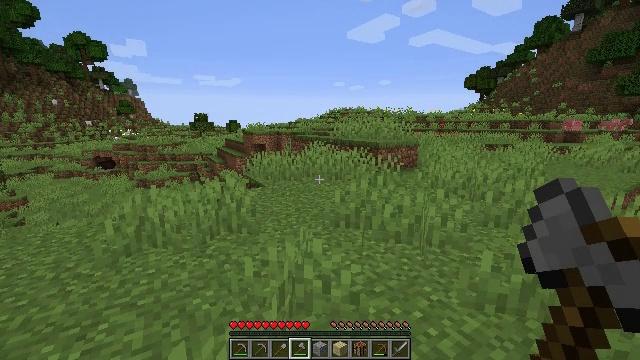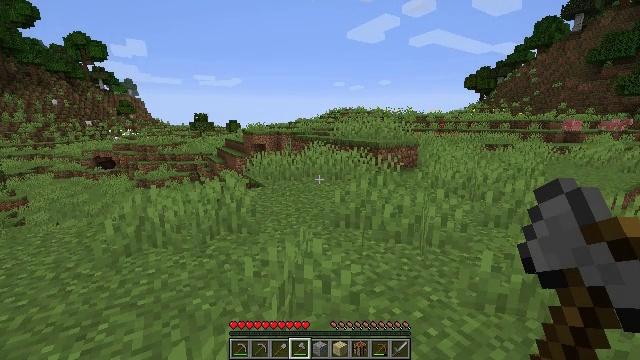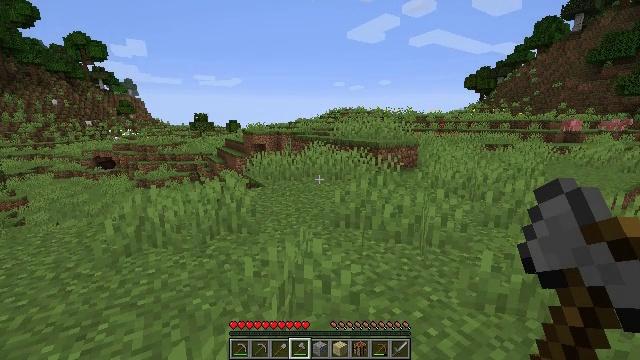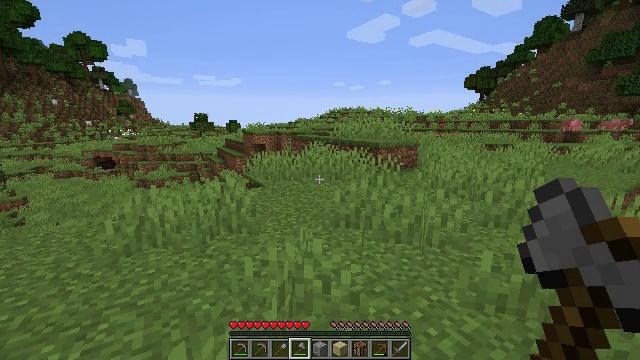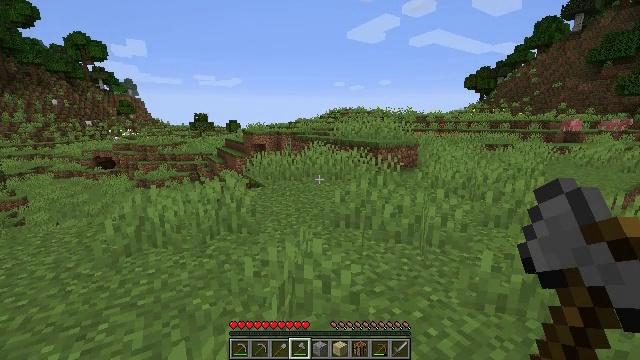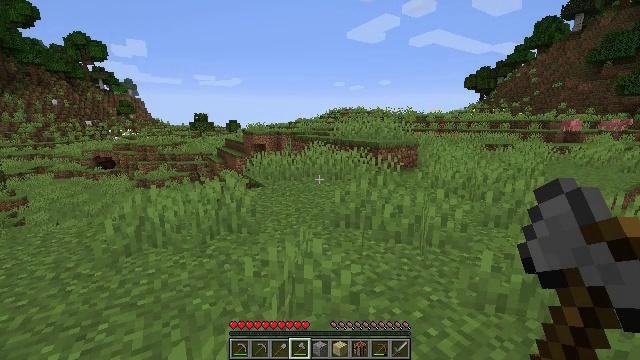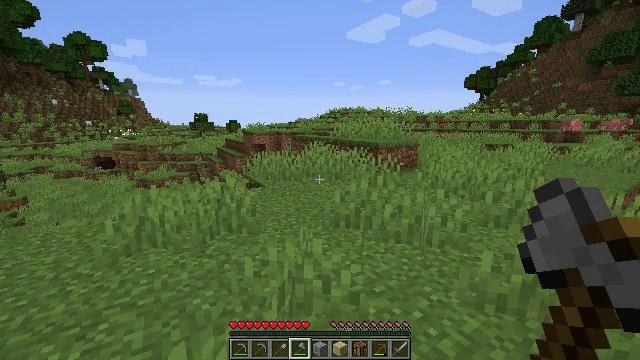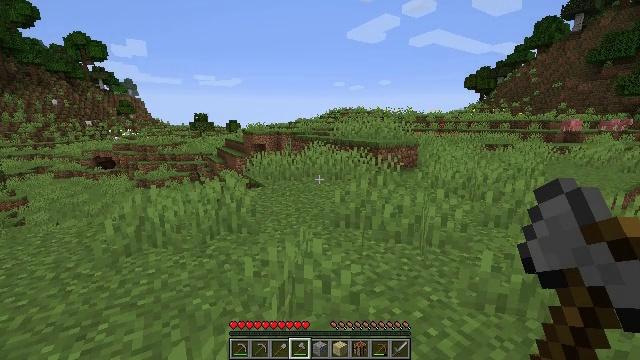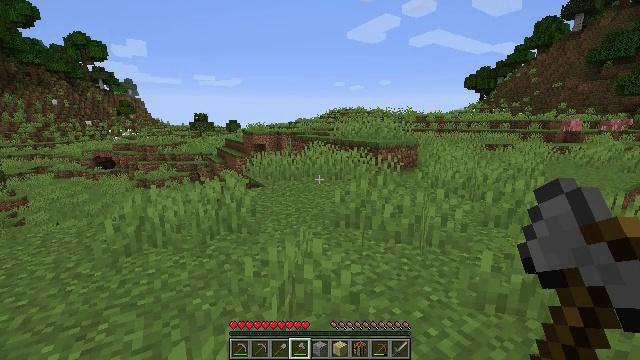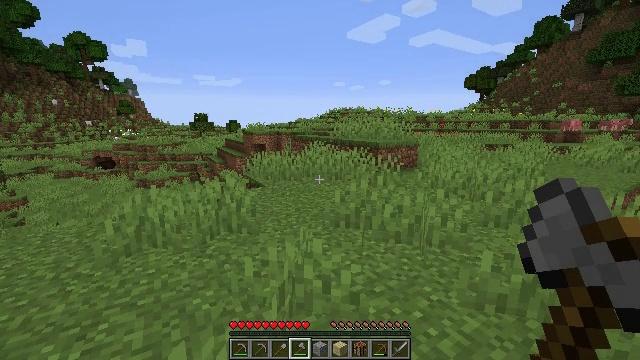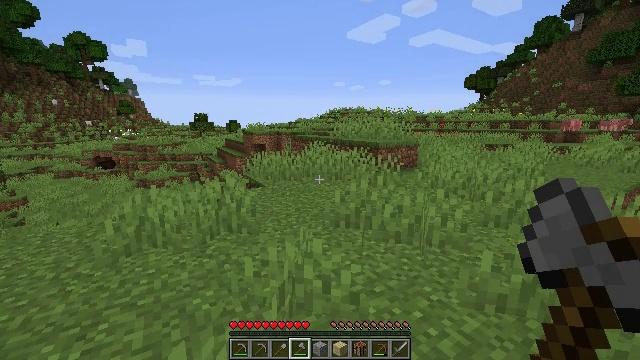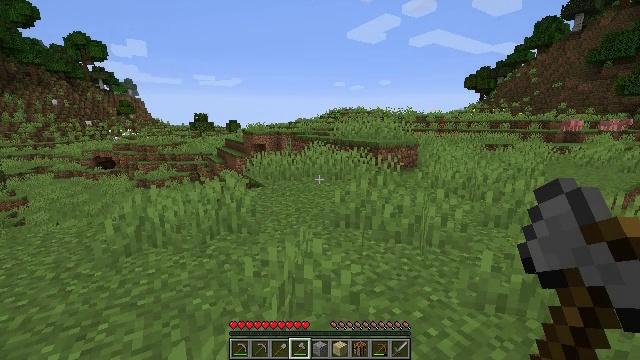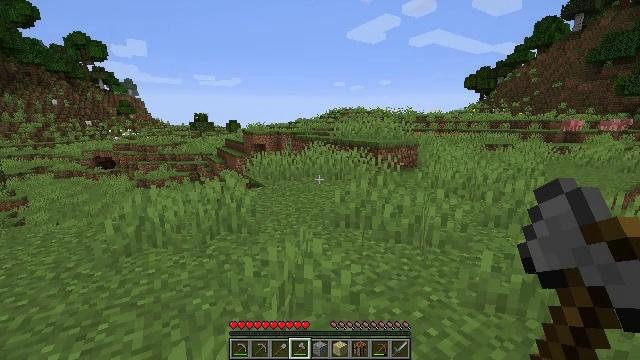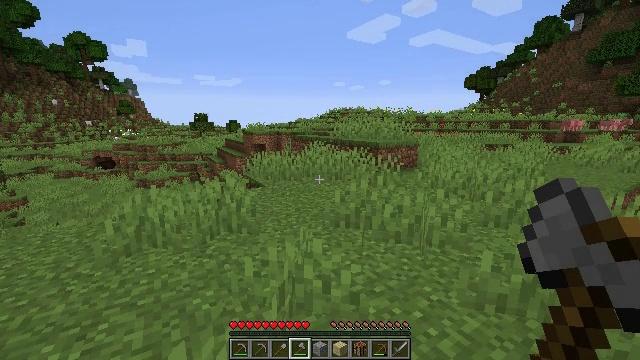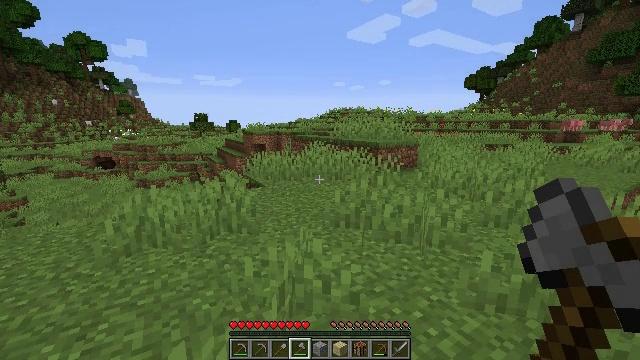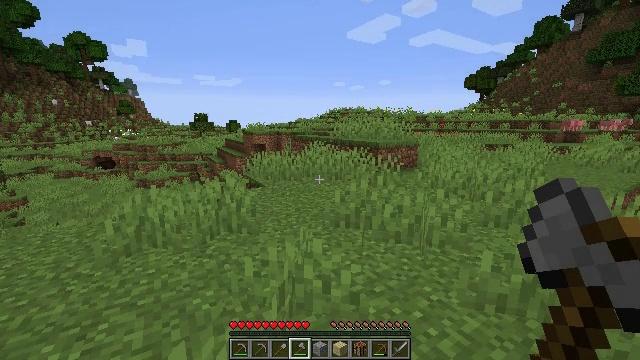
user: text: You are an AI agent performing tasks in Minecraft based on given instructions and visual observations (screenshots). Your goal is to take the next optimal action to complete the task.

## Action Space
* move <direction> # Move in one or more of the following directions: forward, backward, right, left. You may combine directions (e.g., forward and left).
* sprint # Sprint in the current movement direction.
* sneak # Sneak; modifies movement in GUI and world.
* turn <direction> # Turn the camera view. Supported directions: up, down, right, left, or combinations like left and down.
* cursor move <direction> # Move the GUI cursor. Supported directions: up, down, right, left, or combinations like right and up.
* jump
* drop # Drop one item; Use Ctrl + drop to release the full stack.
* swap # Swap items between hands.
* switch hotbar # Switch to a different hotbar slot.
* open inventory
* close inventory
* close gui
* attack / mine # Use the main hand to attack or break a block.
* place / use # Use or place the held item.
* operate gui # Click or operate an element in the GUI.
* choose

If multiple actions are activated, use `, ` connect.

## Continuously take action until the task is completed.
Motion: motion action
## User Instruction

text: Mine the poppy flower.
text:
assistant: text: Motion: no_op
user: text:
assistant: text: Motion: no_op
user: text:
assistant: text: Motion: no_op
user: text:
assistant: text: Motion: no_op
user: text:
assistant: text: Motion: no_op
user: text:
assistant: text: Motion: no_op
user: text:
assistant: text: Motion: no_op
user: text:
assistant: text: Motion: no_op
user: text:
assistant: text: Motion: no_op
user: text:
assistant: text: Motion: no_op
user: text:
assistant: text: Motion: no_op
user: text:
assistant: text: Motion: no_op
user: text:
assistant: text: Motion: no_op
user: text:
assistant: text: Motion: no_op
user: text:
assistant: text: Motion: no_op
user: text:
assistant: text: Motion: no_op
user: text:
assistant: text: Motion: no_op
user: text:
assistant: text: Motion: no_op
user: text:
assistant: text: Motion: no_op
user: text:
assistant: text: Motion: no_op
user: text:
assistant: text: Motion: no_op
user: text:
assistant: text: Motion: no_op
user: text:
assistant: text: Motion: no_op
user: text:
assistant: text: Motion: no_op
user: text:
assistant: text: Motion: no_op
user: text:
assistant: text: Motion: no_op
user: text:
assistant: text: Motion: no_op
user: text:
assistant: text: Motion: no_op
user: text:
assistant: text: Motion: no_op
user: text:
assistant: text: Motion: move forward and move right